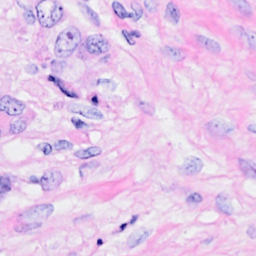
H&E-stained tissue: Breast